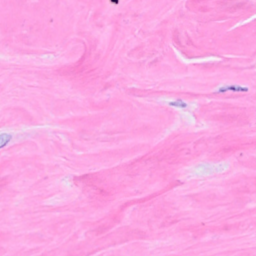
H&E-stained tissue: Breast